Interaction volume radius: 10 \u00c5
Interaction volume height: 25 \u00c5
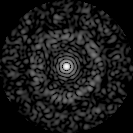
Disorder parameter: 0.841